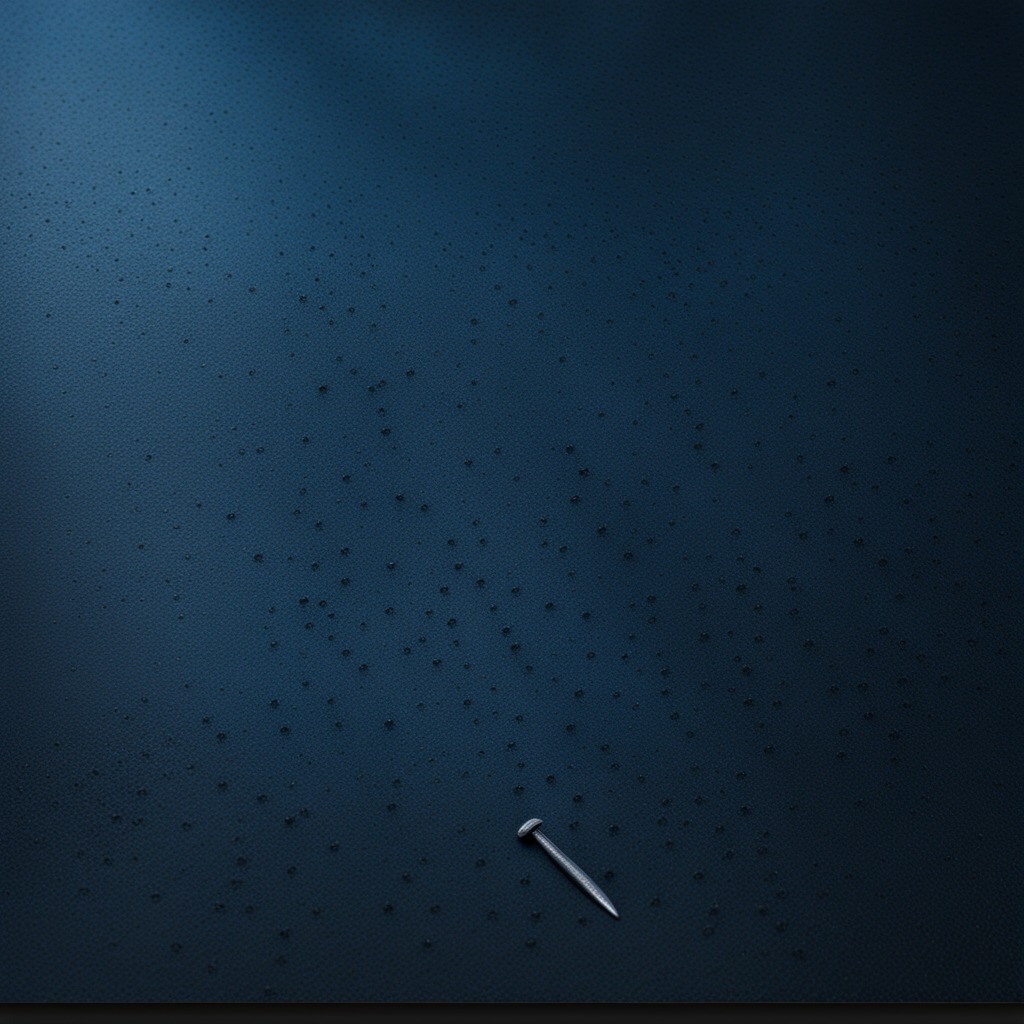
A nail lying on the tabletop